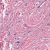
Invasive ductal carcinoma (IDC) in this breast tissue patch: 1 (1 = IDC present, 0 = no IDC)